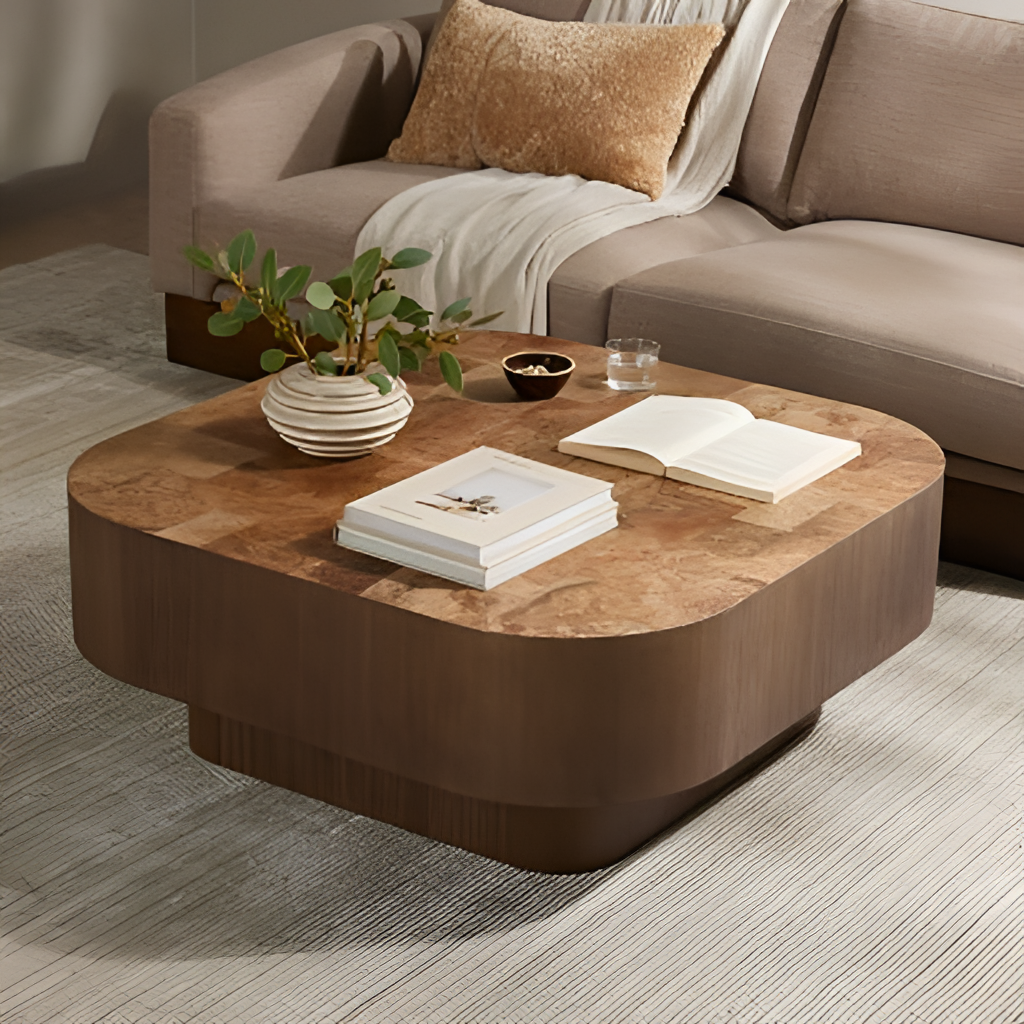
living room, wood coffee table, modern, fabric flooring, with vertical stripe pattern, beige paint wallpaper, with solid pattern